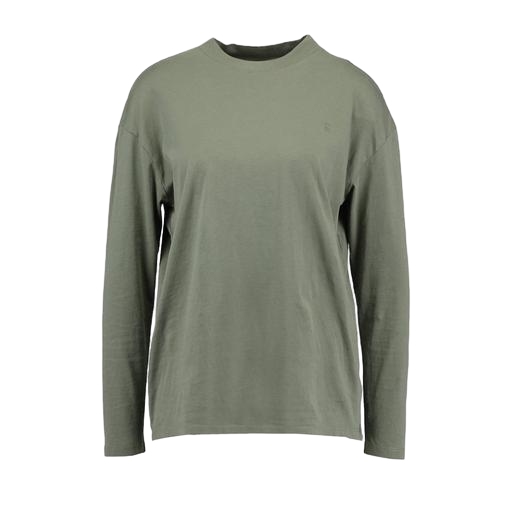
longsleeve t-shirt, green ls jersey tee, green long-sleeve round-neck tee, white background